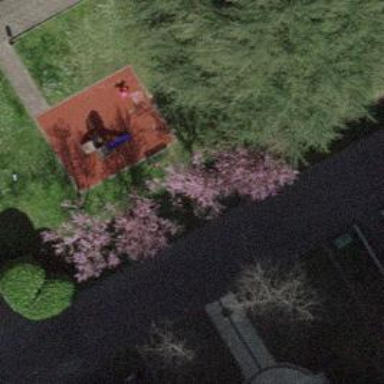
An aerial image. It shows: Bench for seating.